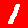
Digit: 1